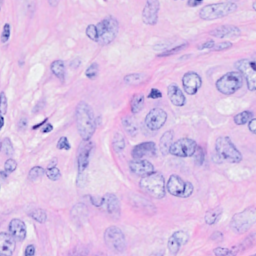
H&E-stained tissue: Breast